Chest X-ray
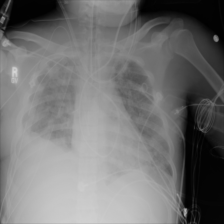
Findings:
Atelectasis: negative
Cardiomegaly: negative
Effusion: negative
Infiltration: positive
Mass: negative
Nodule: negative
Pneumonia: negative
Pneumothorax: negative
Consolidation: negative
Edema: negative
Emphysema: negative
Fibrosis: negative
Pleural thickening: negative
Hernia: negative